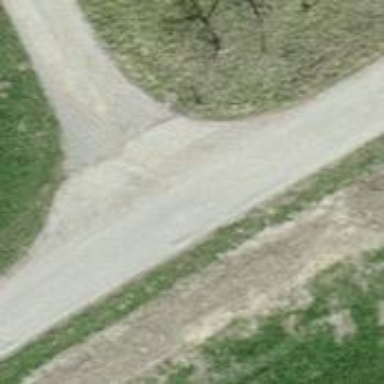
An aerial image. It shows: Service road with high-quality grade 1 track surface.